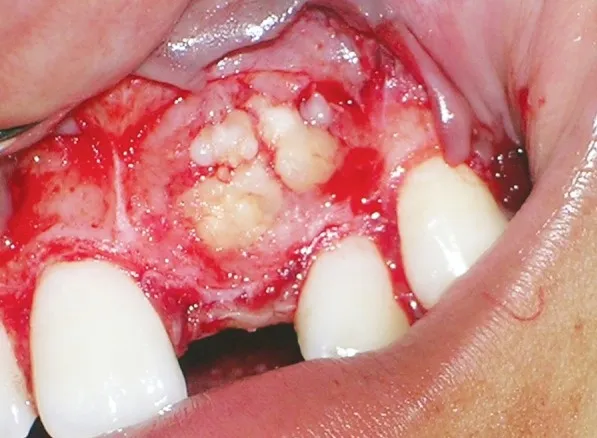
Surgical exposure of the lesion showing numerou calcified masses.
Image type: medical_photograph (other_medical_photograph)